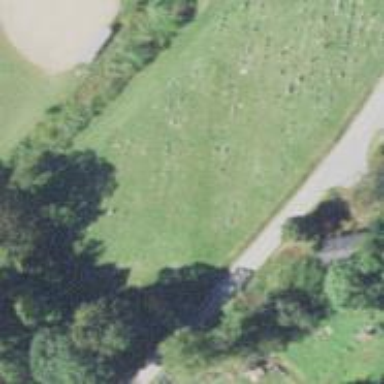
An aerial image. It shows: Cemetery.